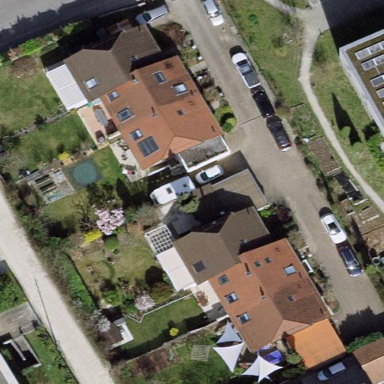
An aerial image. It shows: Garden surrounded by fence.